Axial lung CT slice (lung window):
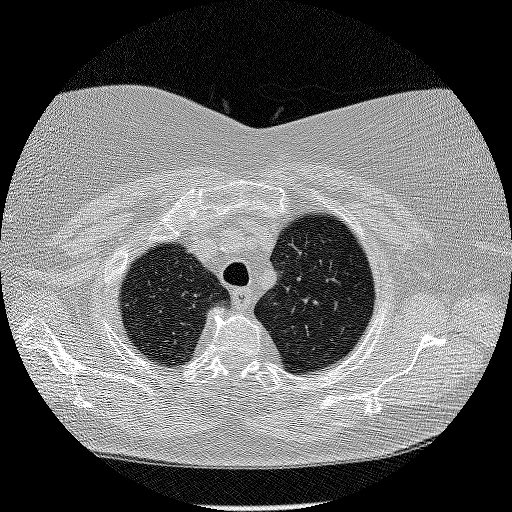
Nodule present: no